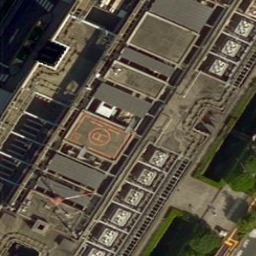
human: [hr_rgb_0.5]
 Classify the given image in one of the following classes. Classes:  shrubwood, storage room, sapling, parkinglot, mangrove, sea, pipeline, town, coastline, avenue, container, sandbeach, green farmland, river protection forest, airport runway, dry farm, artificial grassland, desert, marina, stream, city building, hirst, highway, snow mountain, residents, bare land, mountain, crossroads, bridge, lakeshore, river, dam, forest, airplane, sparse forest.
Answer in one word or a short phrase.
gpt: city building